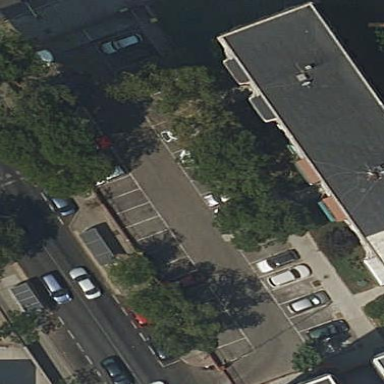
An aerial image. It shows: Parking area with surface.